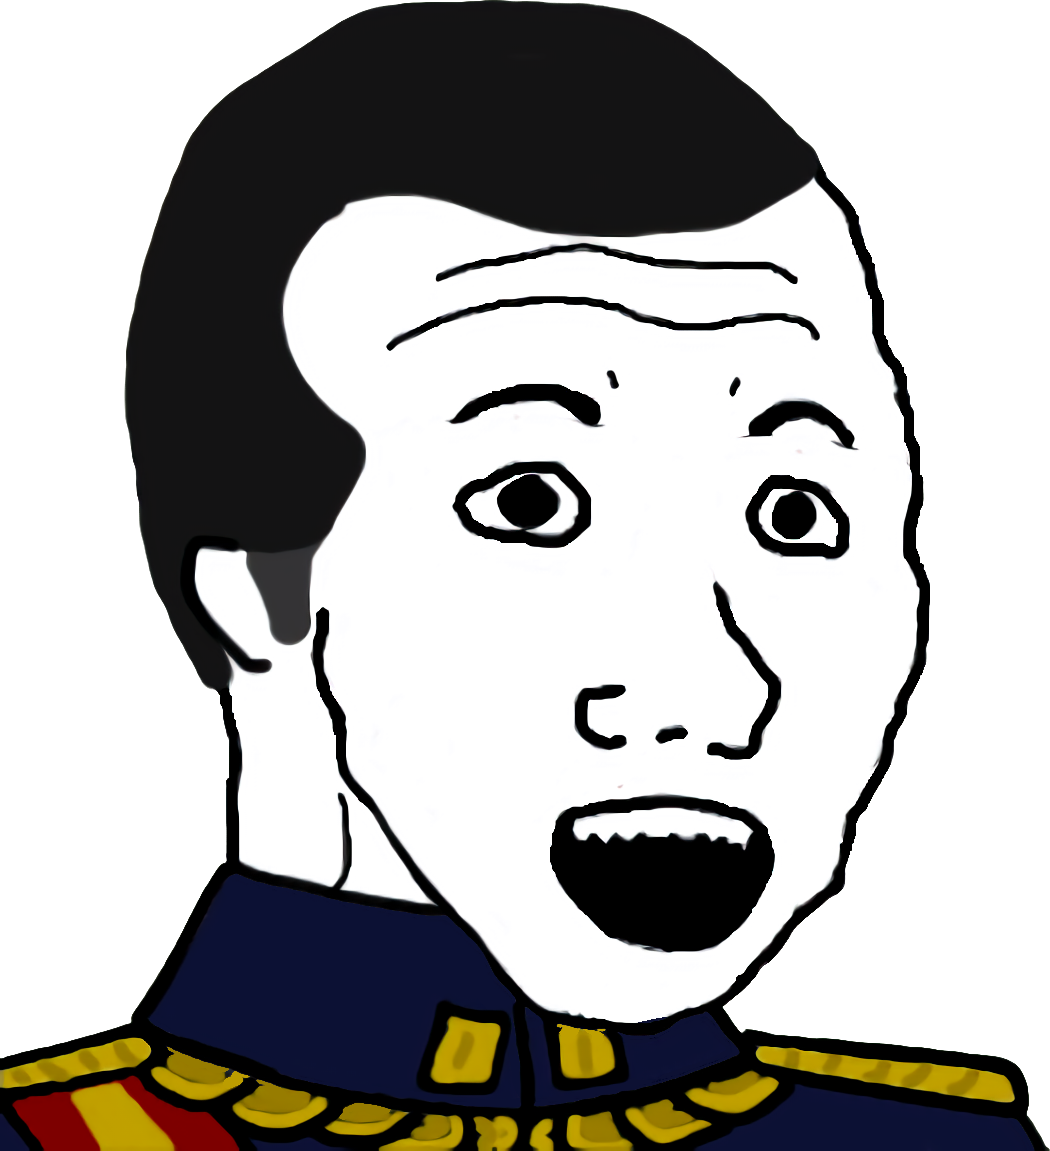
Label: 5_Soyjak